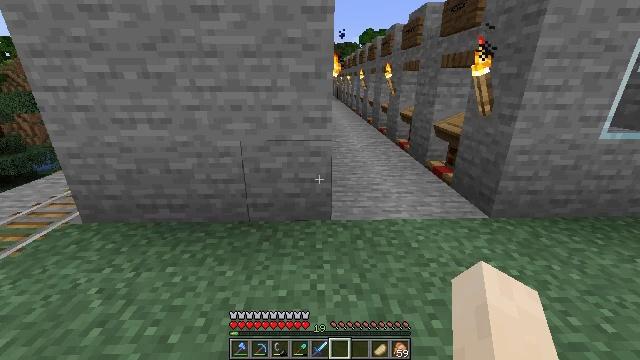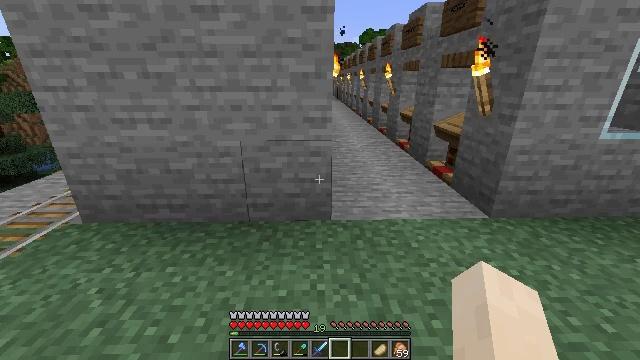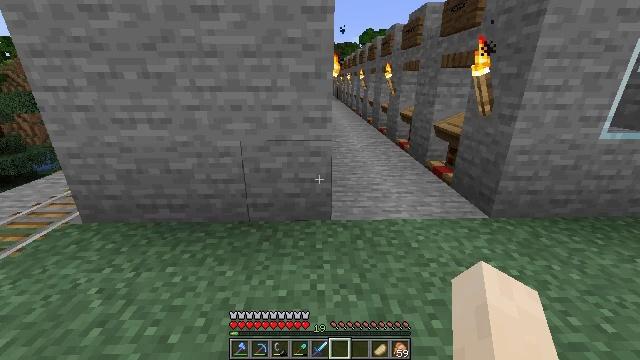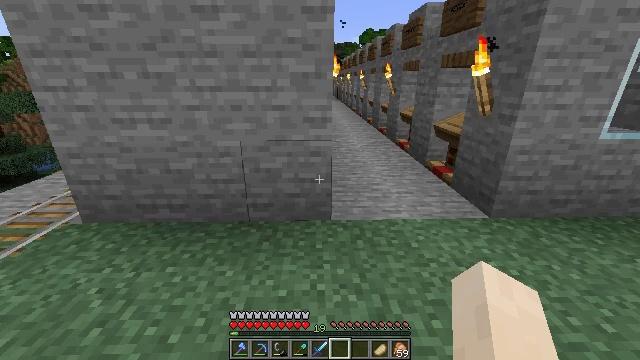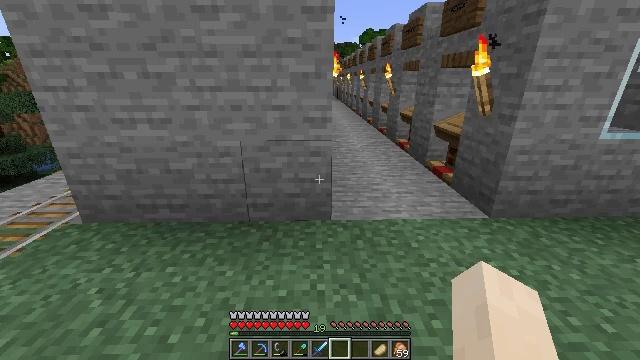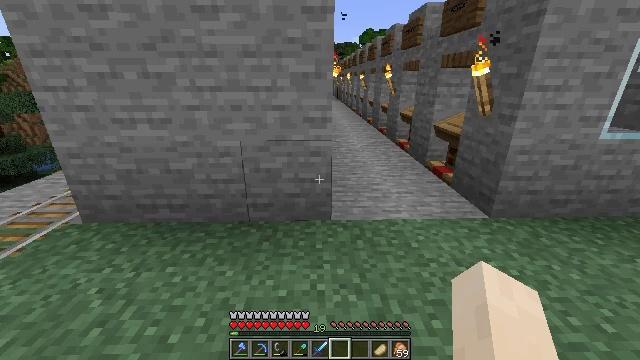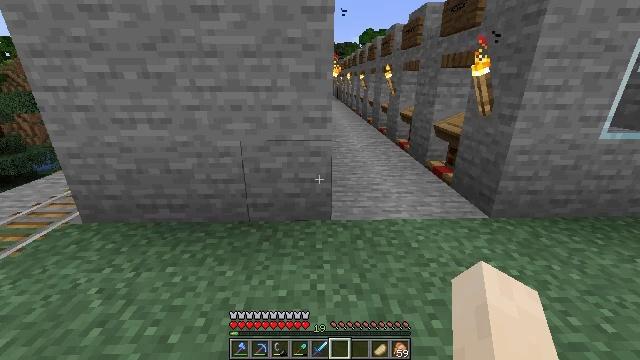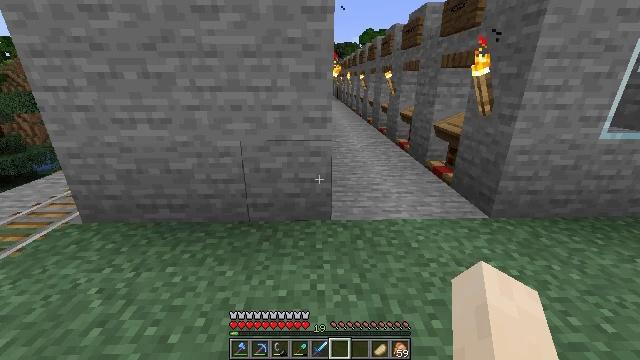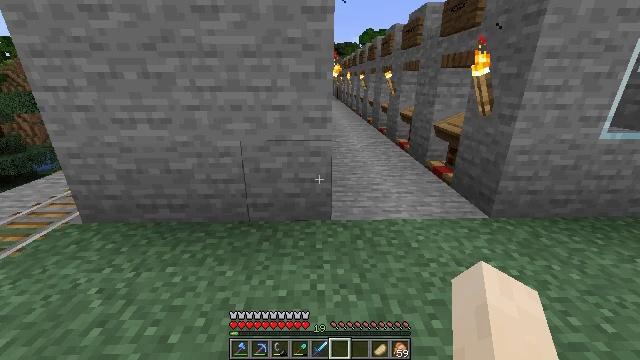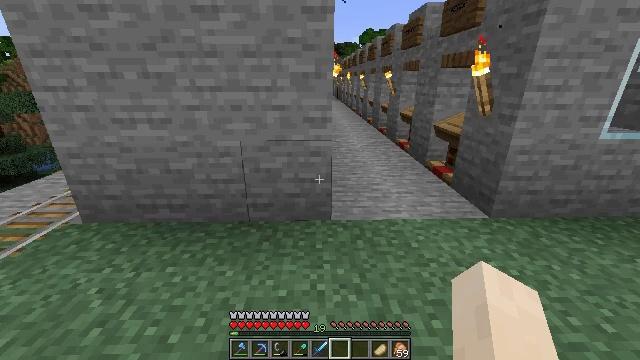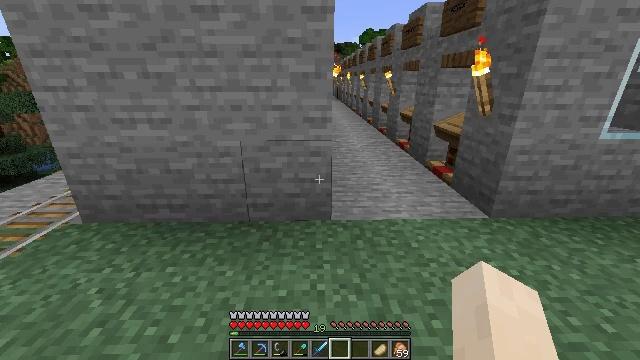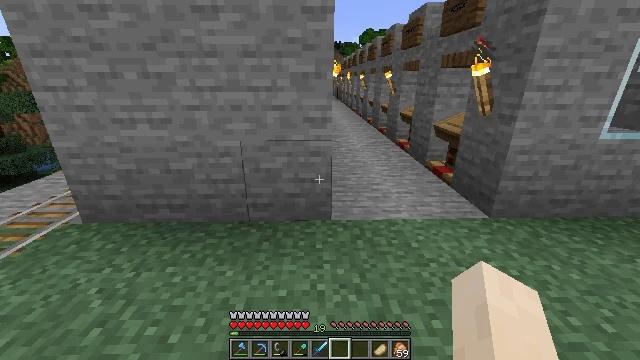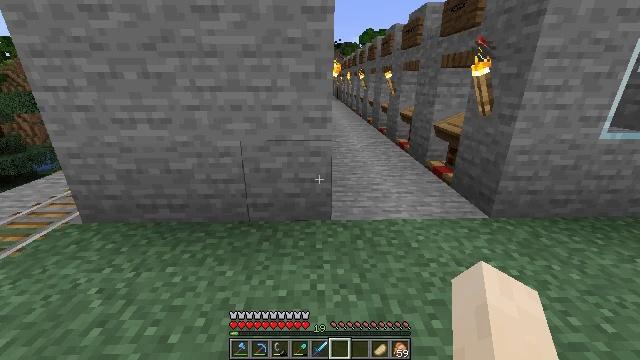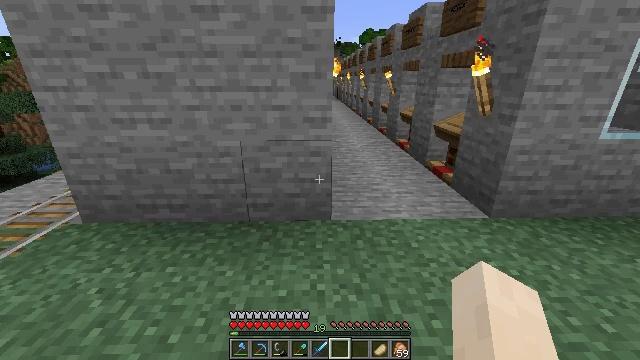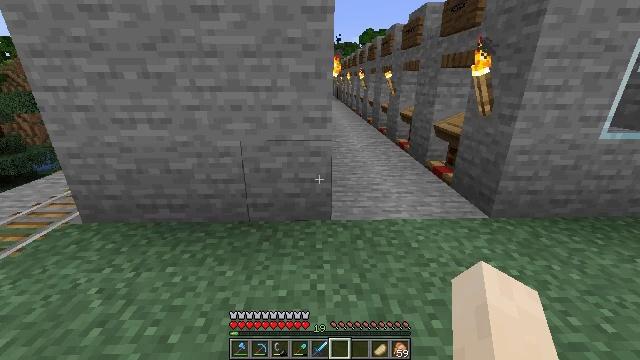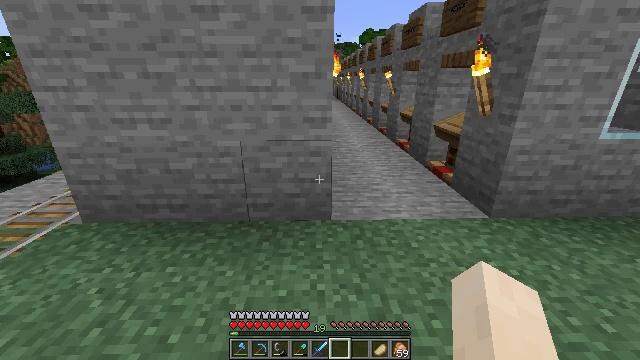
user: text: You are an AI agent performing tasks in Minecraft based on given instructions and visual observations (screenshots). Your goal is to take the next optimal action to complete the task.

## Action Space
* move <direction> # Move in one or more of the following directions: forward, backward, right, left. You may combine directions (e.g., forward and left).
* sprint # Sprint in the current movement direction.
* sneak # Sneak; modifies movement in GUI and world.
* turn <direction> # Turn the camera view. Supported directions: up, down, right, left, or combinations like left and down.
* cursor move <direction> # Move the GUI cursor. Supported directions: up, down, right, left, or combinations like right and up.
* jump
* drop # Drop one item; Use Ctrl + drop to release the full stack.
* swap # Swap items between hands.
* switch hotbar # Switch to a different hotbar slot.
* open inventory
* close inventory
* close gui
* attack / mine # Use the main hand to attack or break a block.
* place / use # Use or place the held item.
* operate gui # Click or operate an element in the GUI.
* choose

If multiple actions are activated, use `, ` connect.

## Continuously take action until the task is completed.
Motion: motion action
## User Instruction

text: Make a smooth stone slab using the crafting table.
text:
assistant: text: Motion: no_op
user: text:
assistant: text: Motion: no_op
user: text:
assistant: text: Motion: no_op
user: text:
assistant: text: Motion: no_op
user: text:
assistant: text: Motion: no_op
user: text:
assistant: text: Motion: no_op
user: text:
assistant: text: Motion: no_op
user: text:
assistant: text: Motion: no_op
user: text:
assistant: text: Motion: no_op
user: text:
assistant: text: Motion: no_op
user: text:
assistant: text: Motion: no_op
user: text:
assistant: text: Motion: no_op
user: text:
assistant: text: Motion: no_op
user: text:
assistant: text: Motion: no_op
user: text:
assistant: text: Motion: no_op
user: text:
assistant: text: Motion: no_op
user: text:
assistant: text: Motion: no_op
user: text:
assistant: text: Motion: no_op
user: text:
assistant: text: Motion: no_op
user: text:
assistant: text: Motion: no_op
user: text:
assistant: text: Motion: no_op
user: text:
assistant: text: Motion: no_op
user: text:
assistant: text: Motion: no_op
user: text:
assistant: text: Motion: no_op
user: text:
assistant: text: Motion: no_op
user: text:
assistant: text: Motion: no_op
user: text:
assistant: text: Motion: no_op
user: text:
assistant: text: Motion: no_op
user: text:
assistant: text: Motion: no_op
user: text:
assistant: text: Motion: no_op